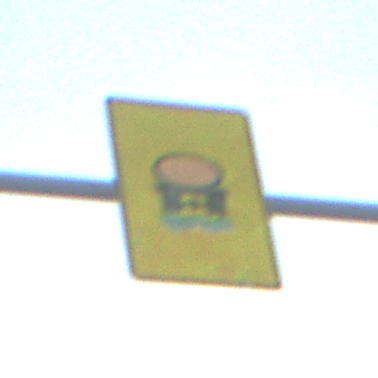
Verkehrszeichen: FahrzeugeMitWassergefaehrdenderLadungOhnePfeilsymbol
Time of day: SunriseSunset
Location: Outdoor (Beach)
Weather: PartlyCloudy
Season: NotSpecified
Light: Natural